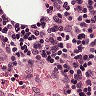
Metastatic tissue present: no